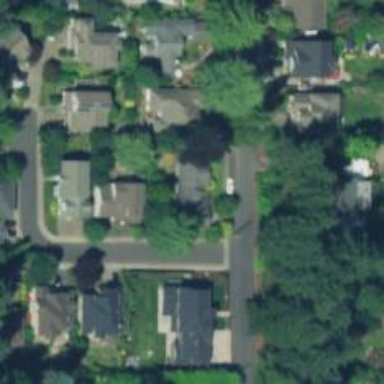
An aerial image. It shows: Residential road with sidewalk on the left side.